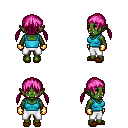
a pixel art fantasy rpg character, female body template, orc, green skin, teal pirate shirt, white pants, pink twin-tailed hairstyle, gold gloves, brown slippers, four views (front, back, left, right), 2x2 character sprite sheet, small pixel art, hard edges, no anti-aliasing